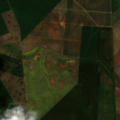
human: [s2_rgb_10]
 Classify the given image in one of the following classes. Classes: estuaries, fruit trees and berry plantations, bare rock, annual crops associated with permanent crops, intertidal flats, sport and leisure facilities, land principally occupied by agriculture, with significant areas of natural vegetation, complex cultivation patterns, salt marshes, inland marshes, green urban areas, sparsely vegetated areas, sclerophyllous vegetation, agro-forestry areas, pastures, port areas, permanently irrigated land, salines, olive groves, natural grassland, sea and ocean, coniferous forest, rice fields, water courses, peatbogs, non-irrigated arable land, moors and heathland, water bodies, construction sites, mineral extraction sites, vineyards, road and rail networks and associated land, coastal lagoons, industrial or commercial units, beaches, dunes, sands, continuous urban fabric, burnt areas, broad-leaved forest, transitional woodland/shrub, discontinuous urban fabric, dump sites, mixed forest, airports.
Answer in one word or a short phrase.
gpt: non-irrigated arable land, olive groves, agro-forestry areas